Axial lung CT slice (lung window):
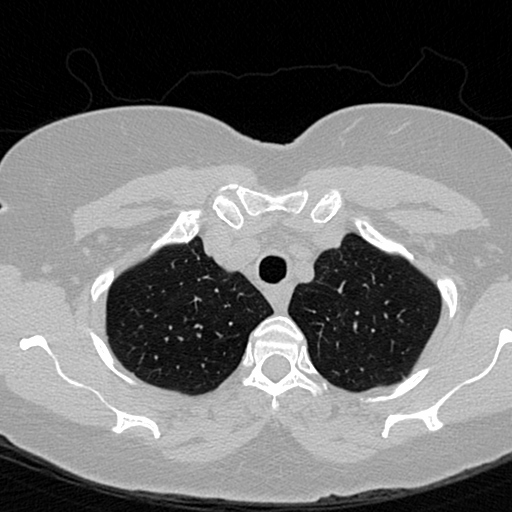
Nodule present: no